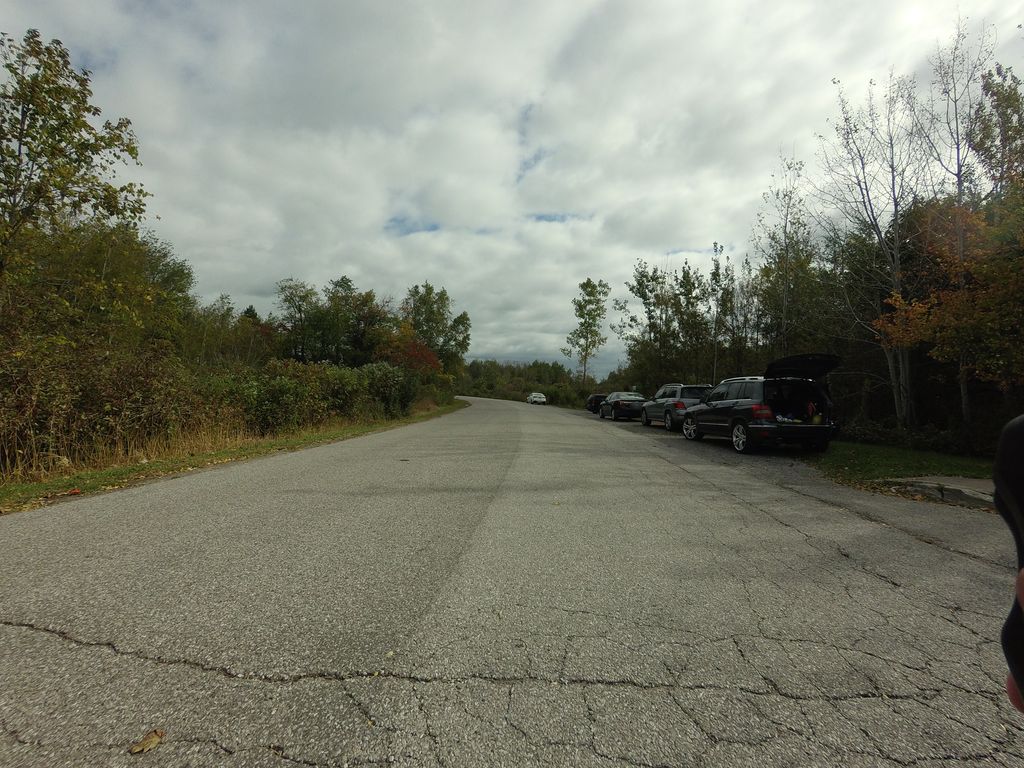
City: toronto